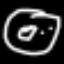
Label: donut